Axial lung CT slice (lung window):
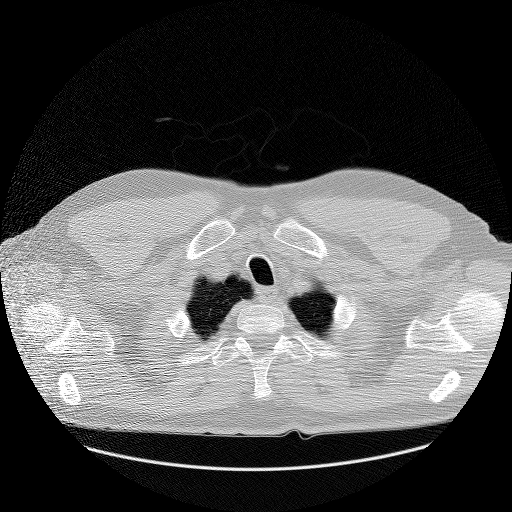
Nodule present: no